Question: I'm sure that this is a repeat post, but I've been unable to find exactly what I need. I currently live on a college campus where I need to enter a username and password to use the internet. I'm trying to automate the process (using .bat files) so I can run a server application on startup without ever pressing a key. Unfortunately, I keep getting an error at line 9 char 9: "Object does not support this property or method: 'getElementByID'" I tried replacing '.getElementByID' with '.getElementByName', but it didn't make a difference.
'''
Call Main
Function Main
Set IE = WScript.CreateObject("InternetExplorer.Application", "IE_")
IE.Visible = True
IE.Navigate "https://caserver.jbu.edu/auth/perfigo_weblogin.jsp"
Wait IE
With IE.Document
.getElementByID("username").value = "name"
.getElementByID("password").value = "password"
.getElementByID("tx_voputilities_pi1[sign_in]")(0).Submit
End With
End Function
Sub Wait(IE)
Do
WScript.Sleep 500
Loop While IE.ReadyState < 4 And IE.Busy
End Sub
'''
I think that the problem has to do with the webpage. The "username" and "password" fields are elements inside a table. I couldn't find an example webpage with similar properties, so I'm at a loss. I'm not sure if the authentication page can be viewed from off-campus, so I attached a picture with some of the HTML (or at least the elements list)

My research so far:
<URL>
<URL>
<URL>
<URL>
Like I said, I'm using batch files to start a computer. I wanted this to be a quick (and, yes, crude) solution, but there may be a better way to automate webpage logon. If there is a [quick] better way, feel free to point me in the correct direction.
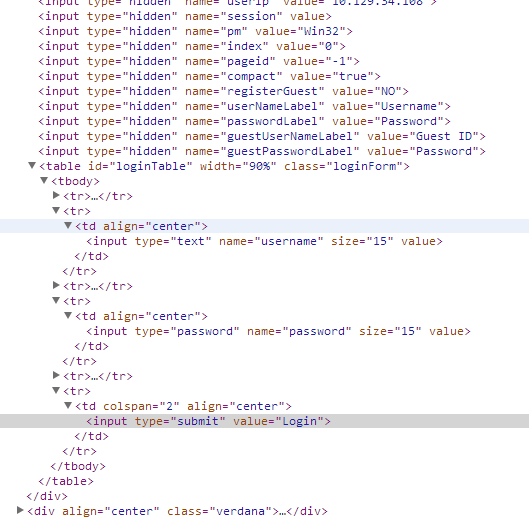
Answer: Your problem may be that they don't use id, but name instead.
There is no function getElementByName, but there is getElementsByname
You could try
'''
.getElementsByName("username")[0].value = "name"
.getElementsByName("password")[0].value = "password"
'''
(I should probably note that this assumes the first element with these names is the one you are looking for - names do not have to be unique hence the array returned and the lack of a getElementByName function, whereas id is unique)
As a further note, your problem is not that the fields are in a table - getting an element from the DOM with either getElementById or getElementsByName do not take positioning into account, only that the element exists somewhere within the parent you are running the function on.